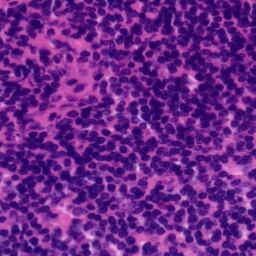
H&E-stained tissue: Tonsil